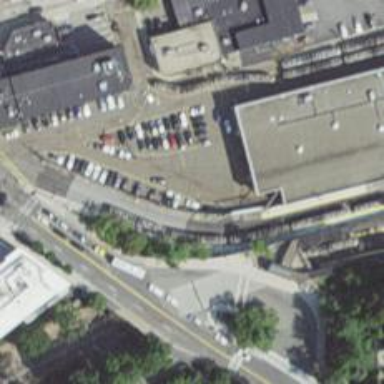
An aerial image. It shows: Light rail service yard with electrified contact lines.